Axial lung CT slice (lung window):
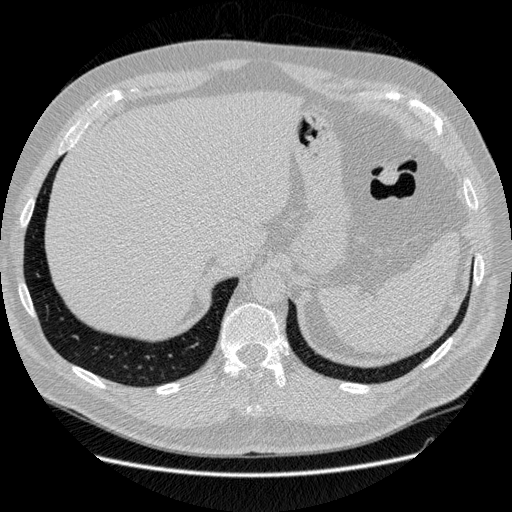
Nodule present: no